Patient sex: M
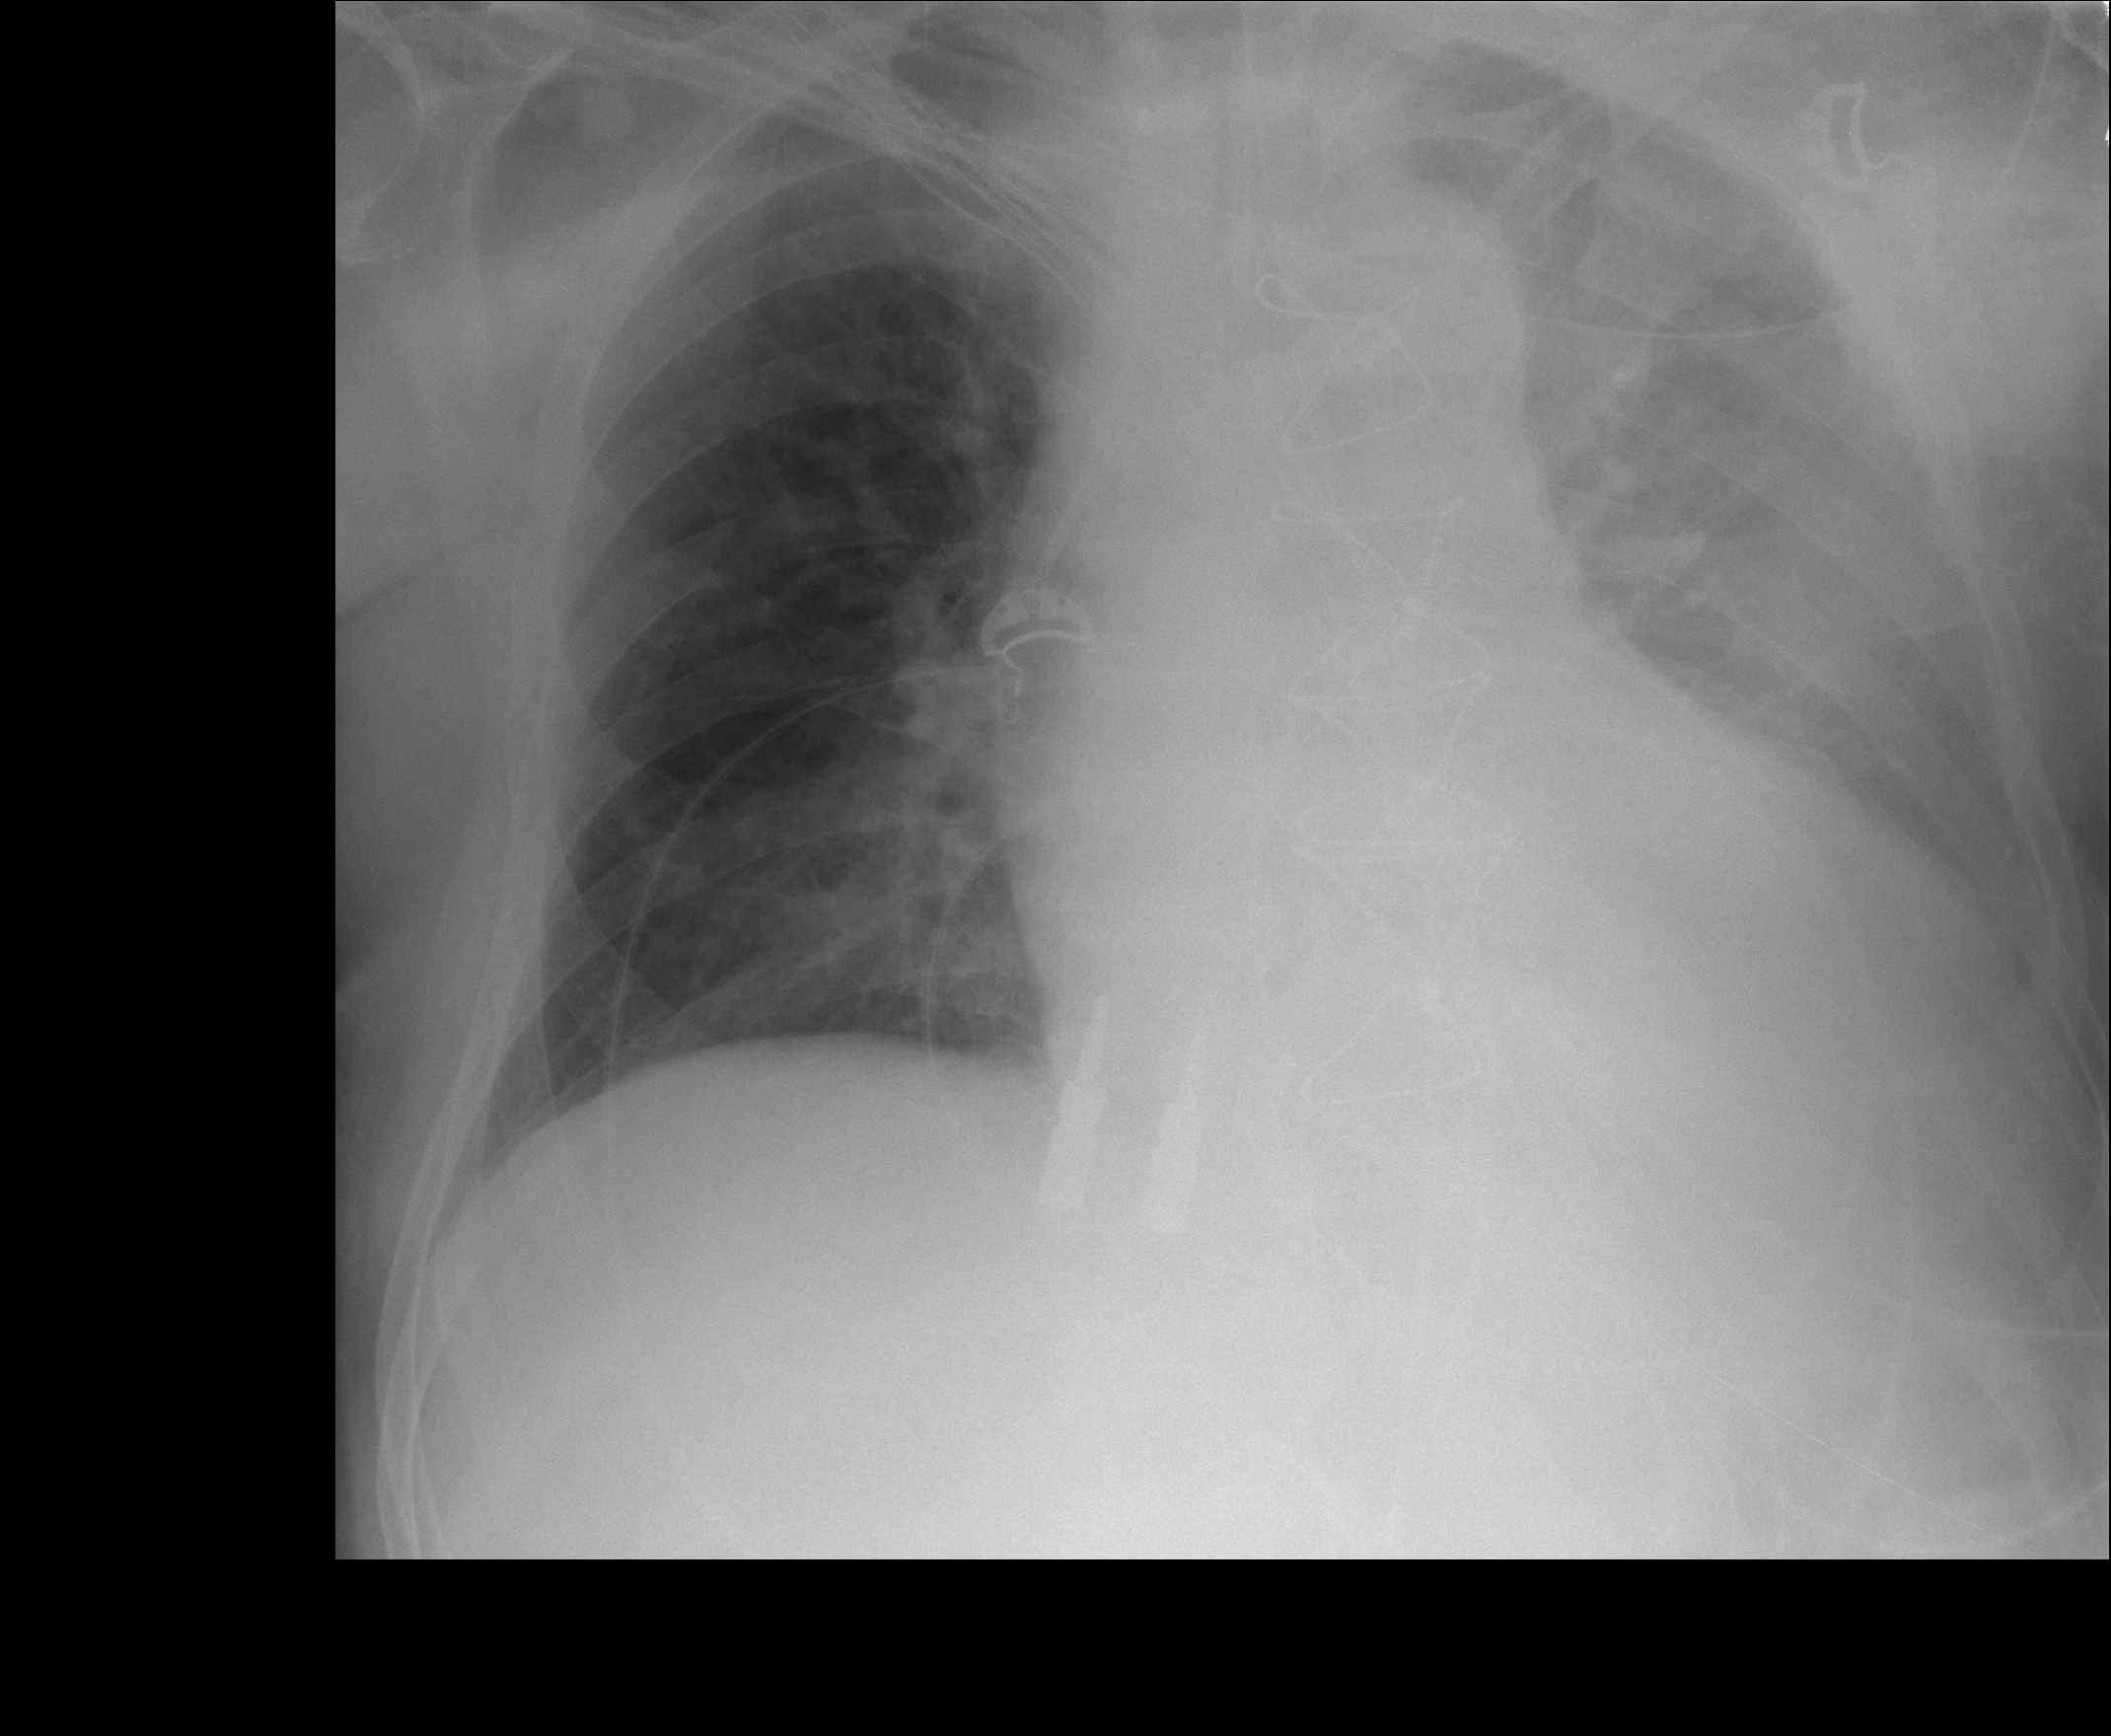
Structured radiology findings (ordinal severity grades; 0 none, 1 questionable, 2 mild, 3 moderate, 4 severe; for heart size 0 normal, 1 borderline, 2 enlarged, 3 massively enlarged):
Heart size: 2
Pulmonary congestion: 0
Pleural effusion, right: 0
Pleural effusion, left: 3
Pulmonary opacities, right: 0
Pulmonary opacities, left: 0
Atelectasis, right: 0
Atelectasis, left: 2